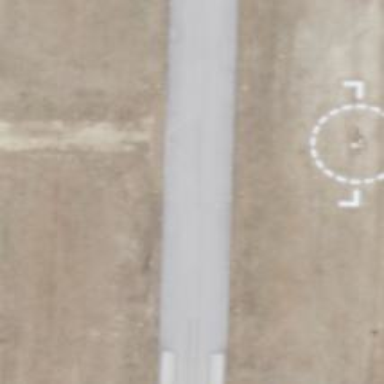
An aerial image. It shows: Runway surface made of asphalt at airport.